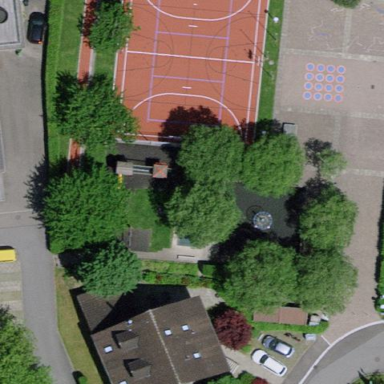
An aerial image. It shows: Playground area for leisure land.